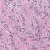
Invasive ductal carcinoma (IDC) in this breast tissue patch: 1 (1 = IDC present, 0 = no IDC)